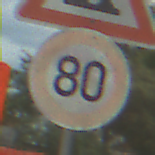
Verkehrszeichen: Geschwindigkeit80
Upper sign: UnebeneFahrbahn
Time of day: MorningAfternoon
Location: Outdoor (Suburban)
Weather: PartlyCloudy
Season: NotSpecified
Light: Natural